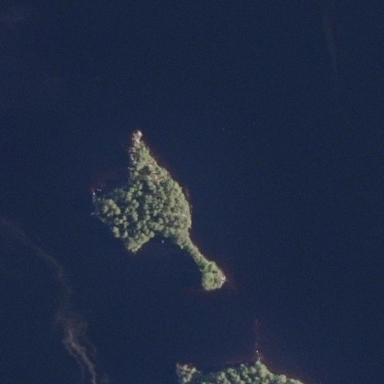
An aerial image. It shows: Islet surrounded by woodland.